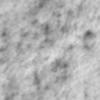
Label: no_change